Question: I use 4 stationary cameras. Cameras . And I want to stitch video images from them into the one video image .
I use for this OpenCV 2.4.10, and <URL> class, like this:
'''
// use 4 video-cameras
cv::VideoCapture cap0(0), cap1(1), cap2(2), cap3(3);
bool try_use_gpu = true; // use GPU
cv::Stitcher stitcher = cv::Stitcher::createDefault(try_use_gpu);
stitcher.setWarper(new cv::CylindricalWarperGpu());
stitcher.setWaveCorrection(false);
stitcher.setSeamEstimationResol(0.001);
stitcher.setPanoConfidenceThresh(0.1);
//stitcher.setSeamFinder(new cv::detail::GraphCutSeamFinder(cv::detail::GraphCutSeamFinderBase::COST_COLOR_GRAD));
stitcher.setSeamFinder(new cv::detail::NoSeamFinder());
stitcher.setBlender(cv::detail::Blender::createDefault(cv::detail::Blender::NO, true));
//stitcher.setExposureCompensator(cv::detail::ExposureCompensator::createDefault(cv::detail::ExposureCompensator::NO));
stitcher.setExposureCompensator(new cv::detail::NoExposureCompensator());
std::vector<cv::Mat> images(4);
cap0 >> images[0];
cap1 >> images[1];
cap2 >> images[2];
cap3 >> images[3];
// call once!
cv::Stitcher::Status status = stitcher.estimateTransform(images);
while(true) {
// **lack of speed, even if I use old frames**
// std::vector<cv::Mat> images(4);
//cap0 >> images[0];
//cap1 >> images[1];
//cap2 >> images[2];
//cap3 >> images[3];
cv::Stitcher::Status status = stitcher.composePanorama(images, pano_result);
}
'''
I get only 10 FPS (frame per seconds), but I need 25 FPS.
How can I accelerate this example?
When I use 'stitcher.setWarper(new cv::PlaneWarperGpu());' then I get a very enlarged image, this I do not need.
I need .
For example, I'm ready to don't use:
- - -
How can I do it? Or how can I get from 'cv::Stitcher stitcher' parameters 'x,y' of translations for each of images?

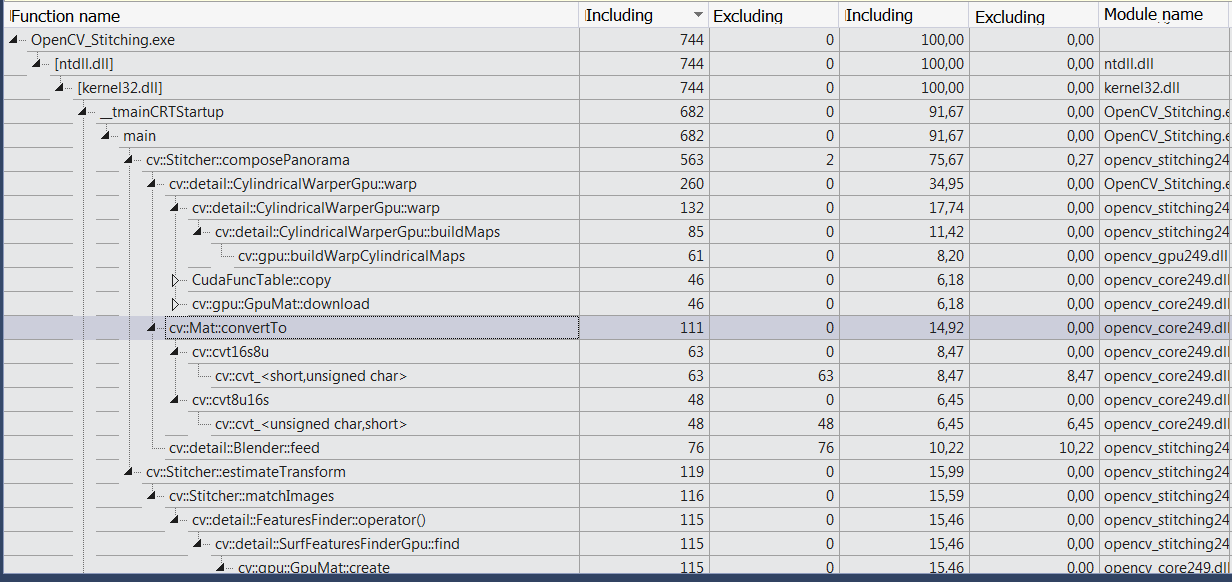
Answer: 'cv::Stitcher' is fairly slow. If your cameras definitely don't move relative to one another and the transformation is as simple as you say, you should be able to overlay the images onto a blank canvas simply by chaining <URL>.
The following is somewhat mathematical - if this isn't clear I can write it up properly using LaTeX, but SO doesn't support pretty maths :)
You have a set of 4 cameras, from left to right, '(C_1, C_2, C_3, C_4)', giving a set of 4 images '(I_1, I_2, I_3, I_4)'.
To transform from 'I_1' to 'I_2', you have a 3x3 transformation matrix, called a homography. We'll call this 'H_12'. Similarly for 'I_2' to 'I_3' we have 'H_23' and for 'I_3' to 'I_4' you'll have 'H_34'.
You can pre-calibrate these homographies in advance using the standard method (<URL>.
You'll need to create a blank matrix, to act as the canvas. You can guess the size of this (4*image_size would suffice) or you can take the top-right corner (call this 'P1_tr') and transform it by the three homographies, giving a new point at the top-right of the panorama, 'PP_tr' (the following assumes that 'P1_tr' has been converted to a matrix):
'''
PP_tr = H_34 * H_23 * H_12 * P1_tr'
'''
What this is doing, is taking 'P1_tr' and transforming it first into camera 2, then from 'C_2' to 'C_3' and finally from 'C_3' to 'C_4'
You'll need to create one of these for combining images 1 and 2, images 1,2 and 3 and finally images 1-4, I'll refer to them as 'V_12', 'V_123' and 'V_1234' respectively.
Use the following to warp the image onto the canvas:
'''
cv::warpAffine(I_2, V_12, H_12, V_12.size( ));
'''
Then do the same with the next images:
'''
cv::warpAffine(I_3, V_123, H_23*H_12, V_123.size( ));
cv::warpAffine(I_4, V_1234, H_34*H_23*H_12, V_1234.size( ));
'''
Now you have four canvases, all of which are the width of the 4 combined images, and with one of the images transformed into the relevant place on each.
All that remains is to merge the transformed images onto eachother. This is easily achieved using regions of interest.
Creating the ROI masks can be done , before frame capture begins.
Start with a blank (zeros) image the same size as your canvases will be. Set the leftmost rectangle the size of 'I_1' to white. This is the mask for your first image. We'll call it 'M_1'.
Next, to get the mask for the second transformed image, we do
'''
cv::warpAffine(M_1, M_2, H_12, M_1.size( ));
cv::warpAffine(M_2, M_3, H_23*H_12, M_1.size( ));
cv::warpAffine(M_3, M_4, H_34*H_23*H_12, M_1.size( ));
'''
To bring all the images together into one panorama, you do:
'''
cv::Mat pano = zeros(M_1.size( ), CV_8UC3);
I_1.copyTo(pano, M_1);
V_12.copyTo(pano, M_2):
V_123.copyTo(pano, M_3):
V_1234.copyTo(pano, M_4):
'''
What you're doing here is <URL> onto the output image, pano - a fast operation.
You should be able to do all this on the GPU, substituting 'cv::gpu::Mat''s for 'cv::Mats' and 'cv::gpu::warpAffine' for its non-GPU counterpart.